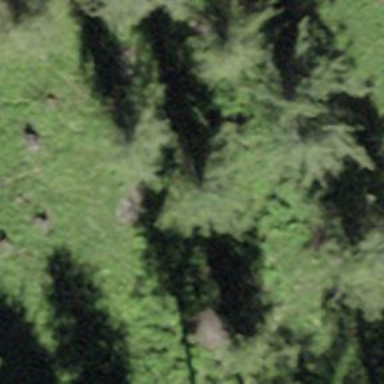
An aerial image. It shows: Forest area.